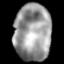
Tissue: lung
Cell type: Others
Senescence score: 0.2053
Nuclear area (px): 2069
Mean DAPI intensity: 153.077